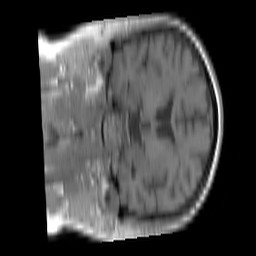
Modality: T1w
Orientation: coronal
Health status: ill
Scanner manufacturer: siemens
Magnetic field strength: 3 T
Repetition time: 0.4 s
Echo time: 0.00246 s